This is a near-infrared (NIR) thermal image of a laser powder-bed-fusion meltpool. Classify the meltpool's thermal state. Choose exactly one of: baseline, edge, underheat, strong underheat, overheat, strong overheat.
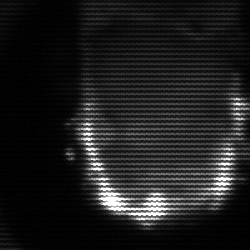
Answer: baseline